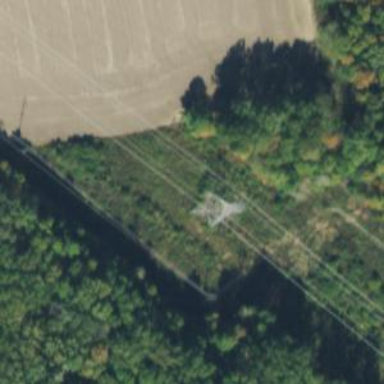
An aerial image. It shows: Lattice structure tower used for power transmission.